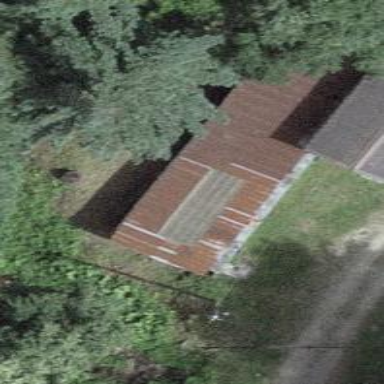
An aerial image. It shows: View of roof of building.